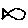
Label: fish